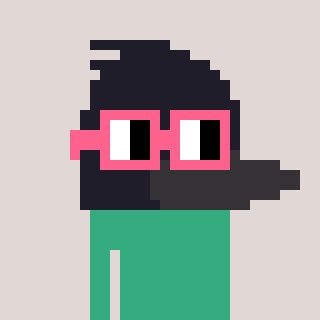
a pixel art character with square pink glasses, a raven-shaped head and a teal-colored body on a warm background